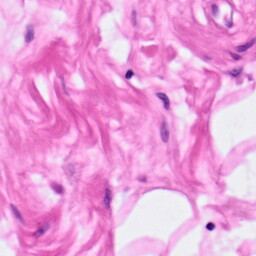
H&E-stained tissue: Pancreatic